Question: I would like to draw a simple 'sin' and such a function

in a R plot.
I am using this code:
'''
plot(sin, 0, 2*pi)
curve((4sin+(1/3)sin(3x))/pi, xlim = c(0, 2*pi), n = 1001, col = "blue", add = TRUE)
'''
but I get this error:
'''
Error: unexpected symbol in "curve((4sin"
'''
What should I do to solve this problem?
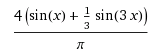
Answer: You don't like the * symbol?
'''
plot(sin, 0, 2*pi)
curve(4*(sin(x)+(1/3)*sin(3*x))/pi, xlim = c(0, 2*pi), n = 1001, col = "blue", add = TRUE)
'''